Question: I am using Core Plot to draw charts in my iOS application. The charts were getting plotted nicely till I was using core plot version 1.0. I just upgraded my core plot to version 1.2 and tested it on iOS 6 and all was looking OK there. But when I ran the same code on iOS 5.0 and 5.1, my bar charts got vanished and it is now showing me just a blank screen with two axes plotted. Bellow is the screenshot for the same
The problem occurs only for bar graph and scatter plot whereas pie charts are getting plotted correctly. I am using Xcode version 4.5. If anyone knows how to deal with this problem, please help.
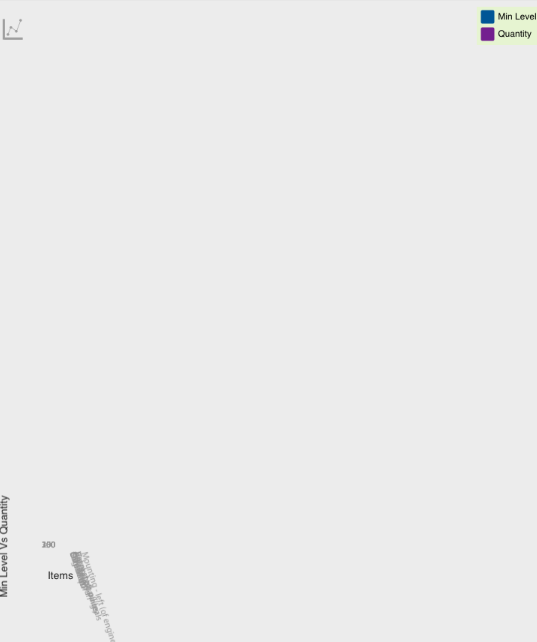
Answer: That's a known issue with Core Plot 1.2. You can use Mercurial to pull the latest code with the fix from Google Code.